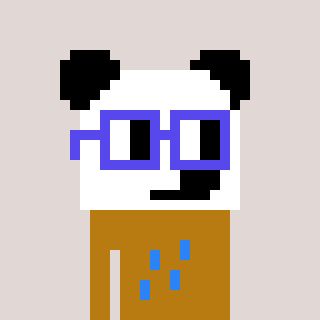
a pixel art character with square blue glasses, a panda-shaped head and a gold-colored body on a warm background